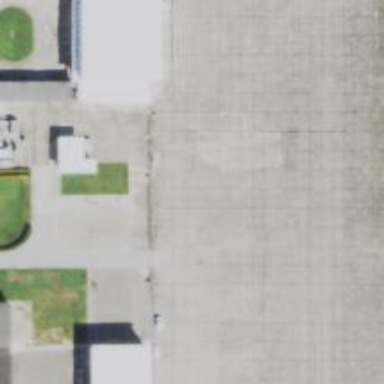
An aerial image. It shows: Image of helipad at airport.